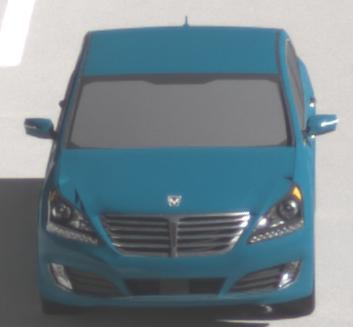
Make: Hyundai
Model: Equus
Detailed model: Gen. 2 VI
Model produced from: 2009
Model produced until: 2016
Doors: 4
Color: blue
Road condition: dry road
Daytime: morning or afternoon
Contrast: high contrast